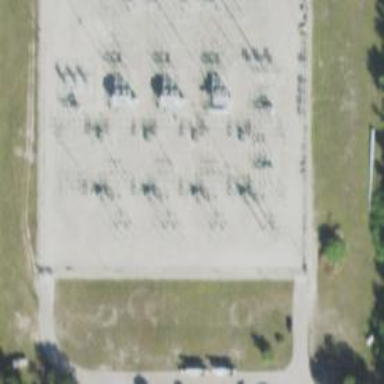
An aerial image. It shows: Switch for power supply.